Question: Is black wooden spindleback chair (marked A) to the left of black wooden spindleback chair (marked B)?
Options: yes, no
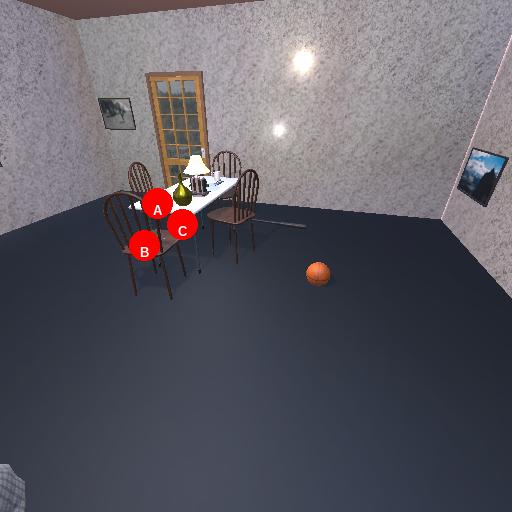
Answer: yes